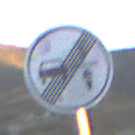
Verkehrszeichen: EndeVerbotUeberholenEinspurigeFahrzeuge
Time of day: SunriseSunset
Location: Outdoor (Nature)
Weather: Clear
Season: NotSpecified
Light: Natural